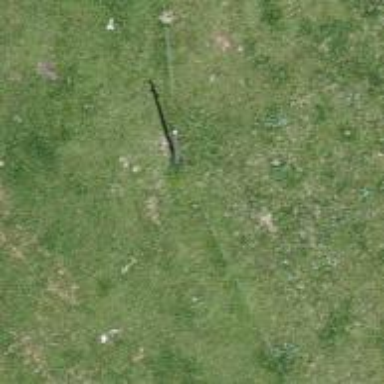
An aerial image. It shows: Power pole.